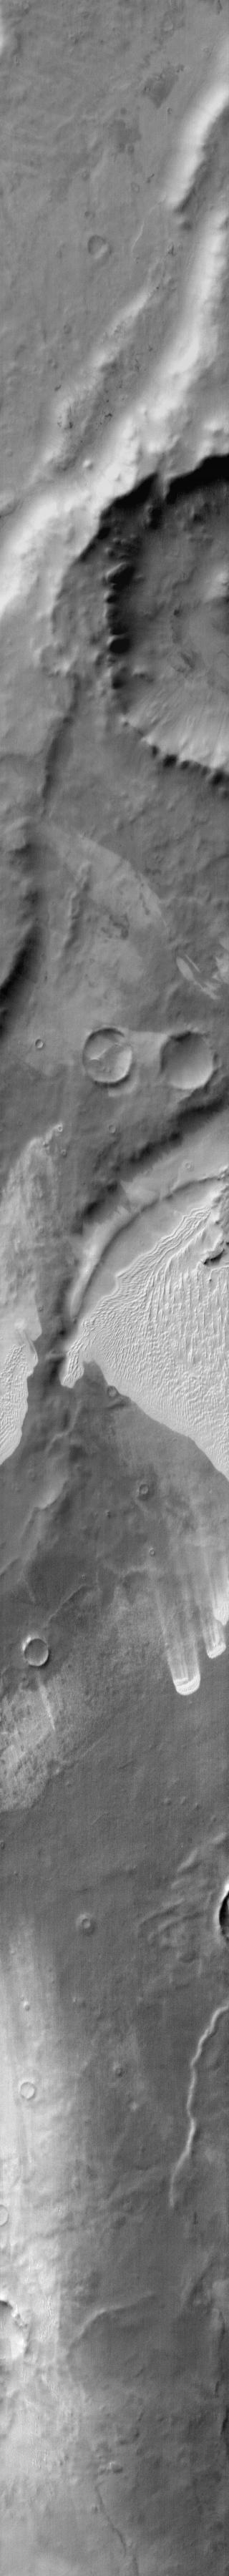
Dunes in IR on Terra Cimmeria near Thyles Rupes Mars, 2001 Mars Odyssey